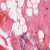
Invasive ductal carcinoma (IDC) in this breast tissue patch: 0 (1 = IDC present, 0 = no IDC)